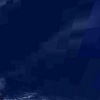
Label: water